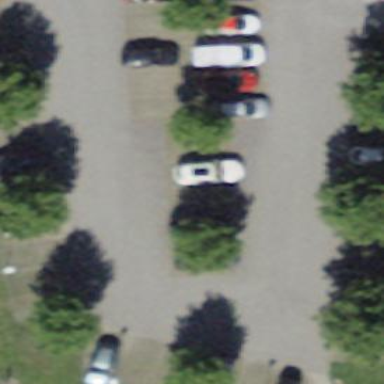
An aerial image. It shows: Road serving as parking aisle.